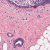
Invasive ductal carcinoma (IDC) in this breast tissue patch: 0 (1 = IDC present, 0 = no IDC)